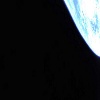
Label: space